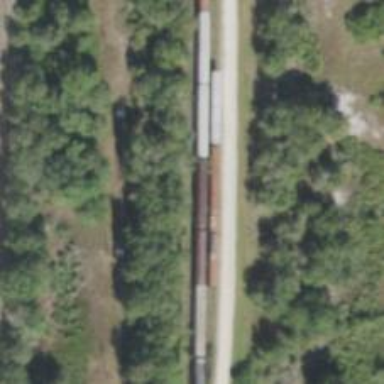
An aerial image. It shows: Historical railway car.